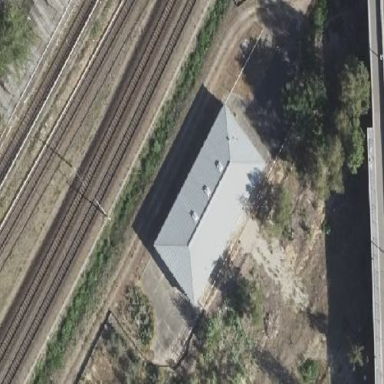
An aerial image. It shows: Service building housing traction substation.